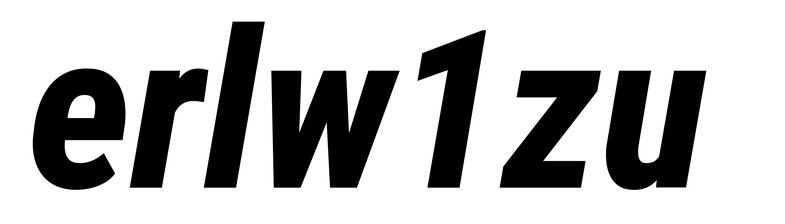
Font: Roboto-Italic_Condensed_ExtraBold_Italic